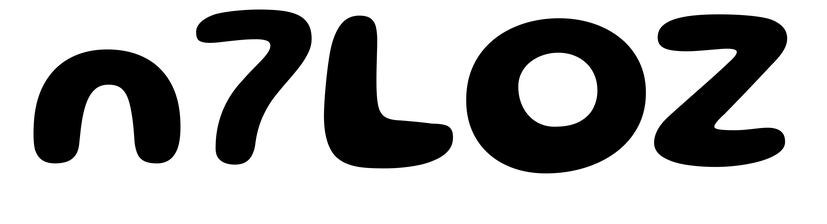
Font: Gluten_SemiBold